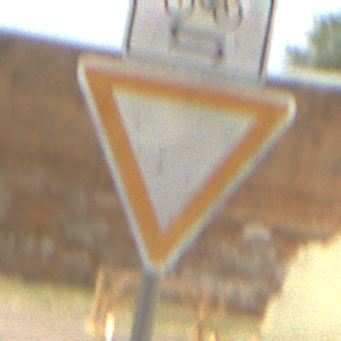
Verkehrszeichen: VorfahrtGewaehren
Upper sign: RichtungsangabeDurchPfeile9
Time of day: Midday
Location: Outdoor (Suburban)
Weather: PartlyCloudy
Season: NotSpecified
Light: Natural